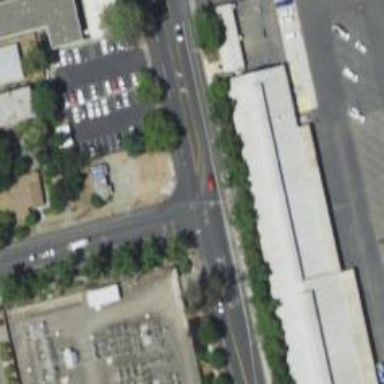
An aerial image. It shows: Commercial building.